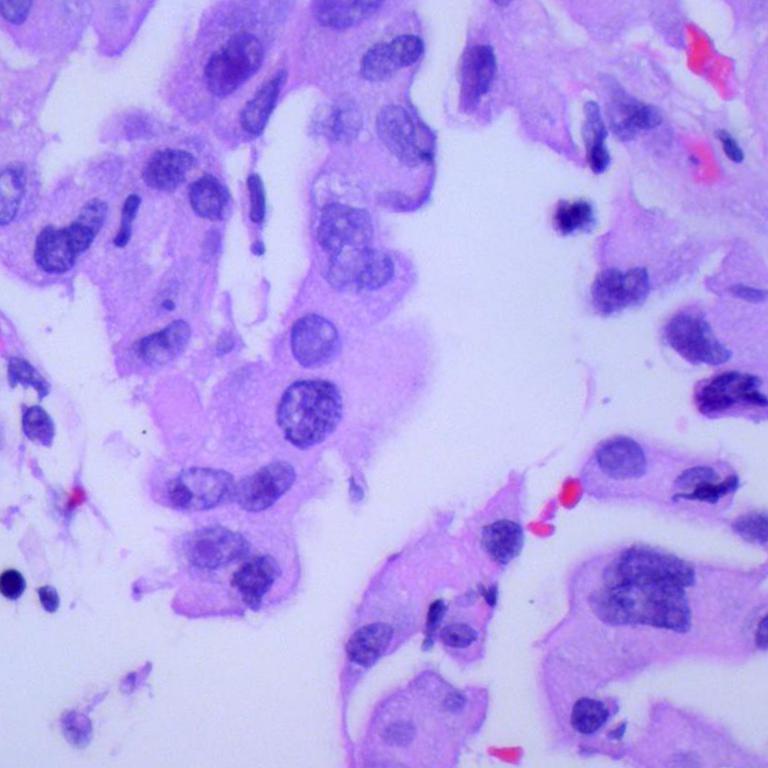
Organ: lung
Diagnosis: adenocarcinomas